Field crop: tomato
Growth stage: 1
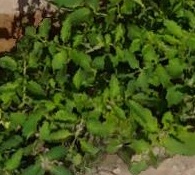
Species: tomato